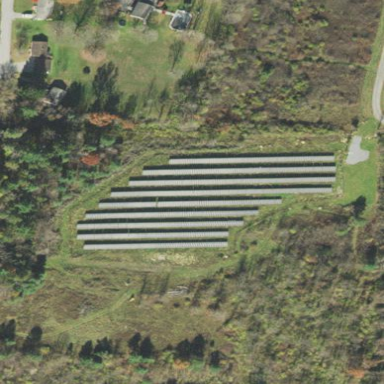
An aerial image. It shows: Solar power plant with photovoltaic technology generating electricity.